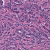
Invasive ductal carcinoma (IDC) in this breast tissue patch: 1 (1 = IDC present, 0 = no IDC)